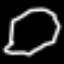
Label: octagon